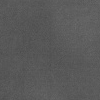
Atmospheric dust classification: dusty